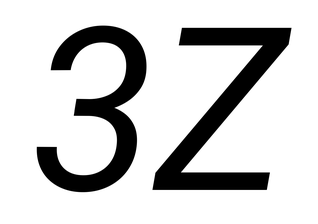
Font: Roboto-Italic_Italic